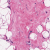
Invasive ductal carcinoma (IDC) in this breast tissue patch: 0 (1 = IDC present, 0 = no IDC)